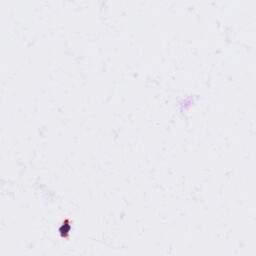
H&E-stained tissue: Lung